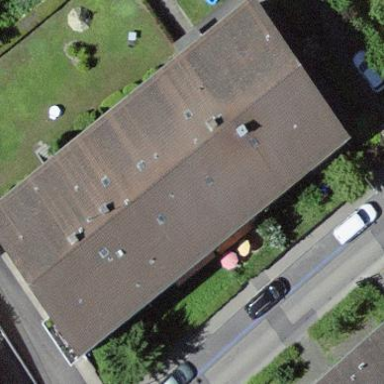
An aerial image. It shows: Gabled roof white apartment building with brown roof.